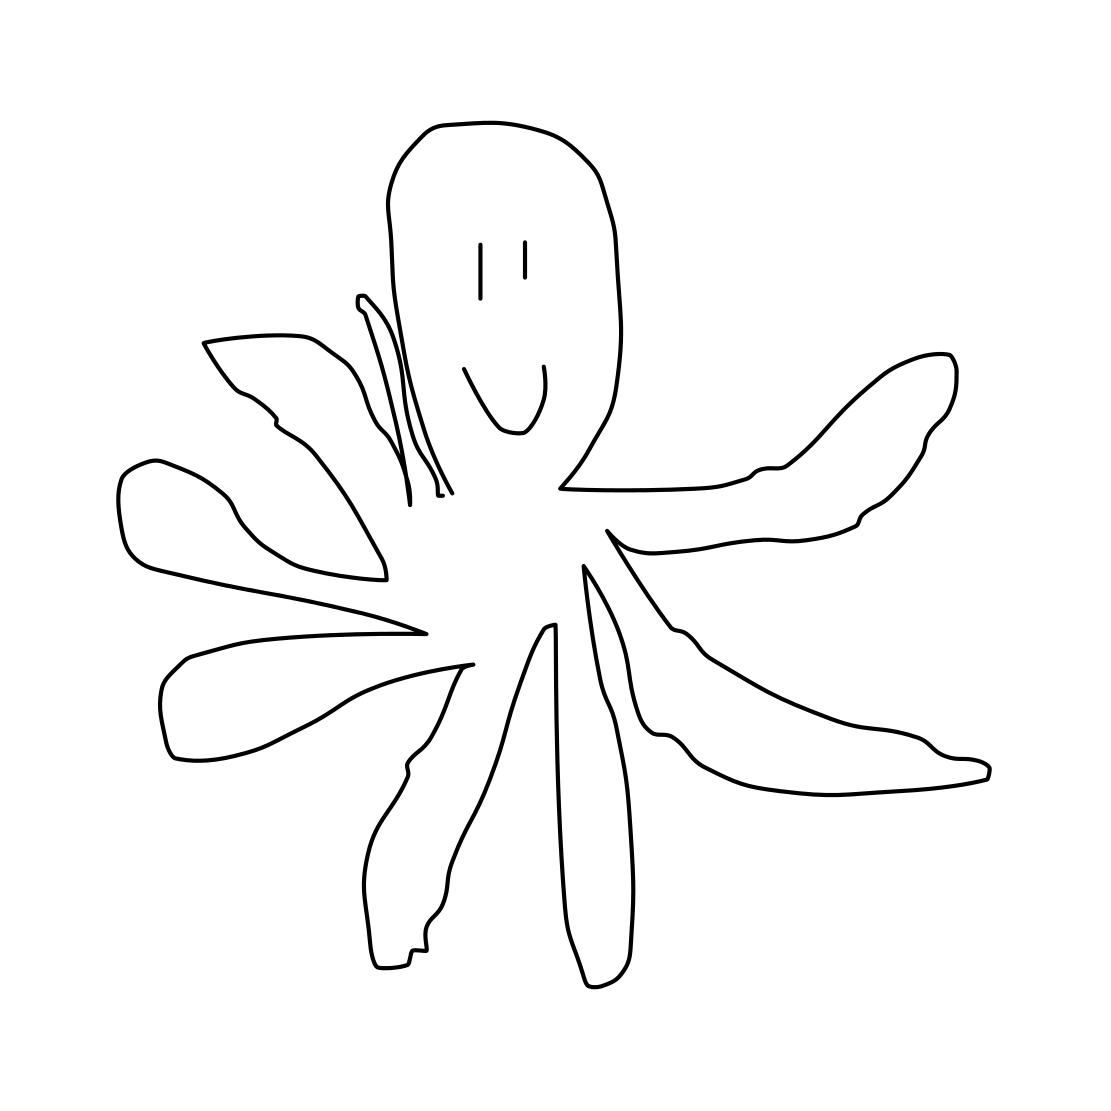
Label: octopus